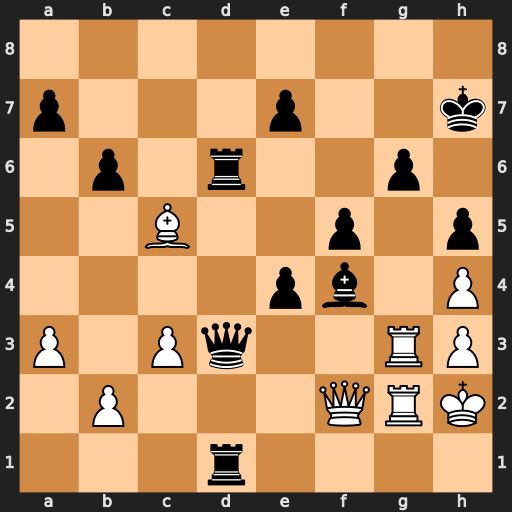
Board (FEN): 8/p3p2k/1p1r2p1/2B2p1p/4pb1P/P1Pq2RP/1P3QRK/3r4
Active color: w
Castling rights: -
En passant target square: -
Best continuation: Qxf4 Qb1 Bg1 Rxg1 Rxg1